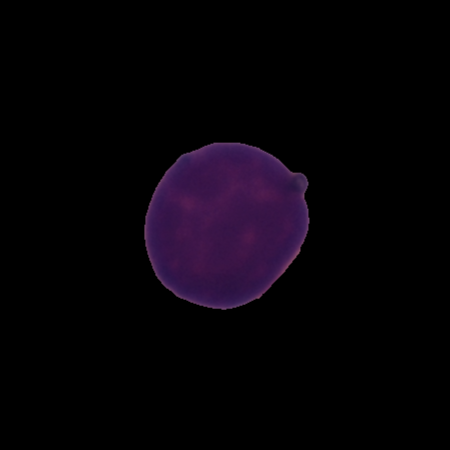
Label: healthy